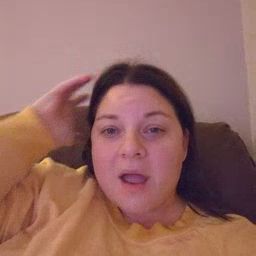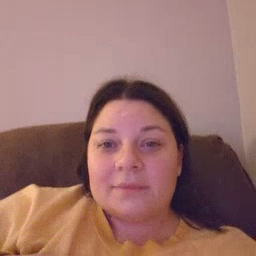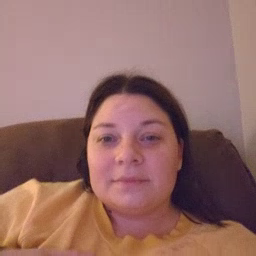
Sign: lion